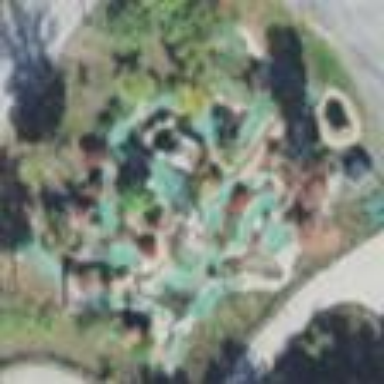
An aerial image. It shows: Miniature golf course.